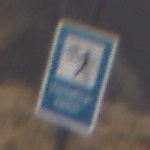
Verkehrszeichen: Verkehrshelfer
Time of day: Midday
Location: Outdoor (Nature)
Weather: Clear
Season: NotSpecified
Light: Natural